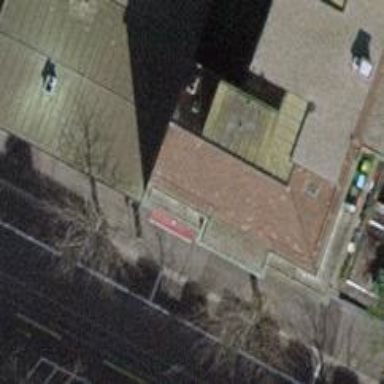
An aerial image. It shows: Clothing store.